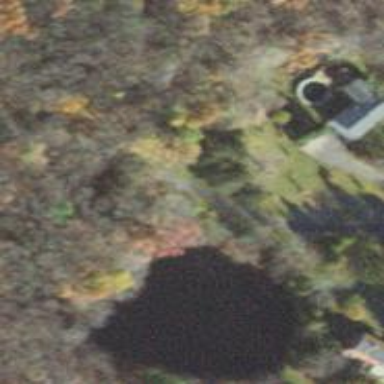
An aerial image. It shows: Driveway.